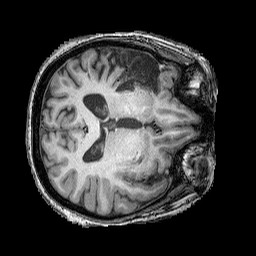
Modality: T1w
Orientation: axial
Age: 53
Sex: female
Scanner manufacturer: siemens
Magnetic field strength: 3 T
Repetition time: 2.25 s
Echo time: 0.00415 s